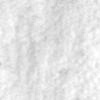
Label: no_change